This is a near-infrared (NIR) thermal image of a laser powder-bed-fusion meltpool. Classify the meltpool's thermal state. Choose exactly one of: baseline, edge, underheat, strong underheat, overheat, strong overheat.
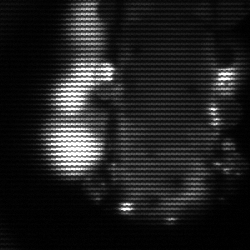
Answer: strong underheat